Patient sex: M
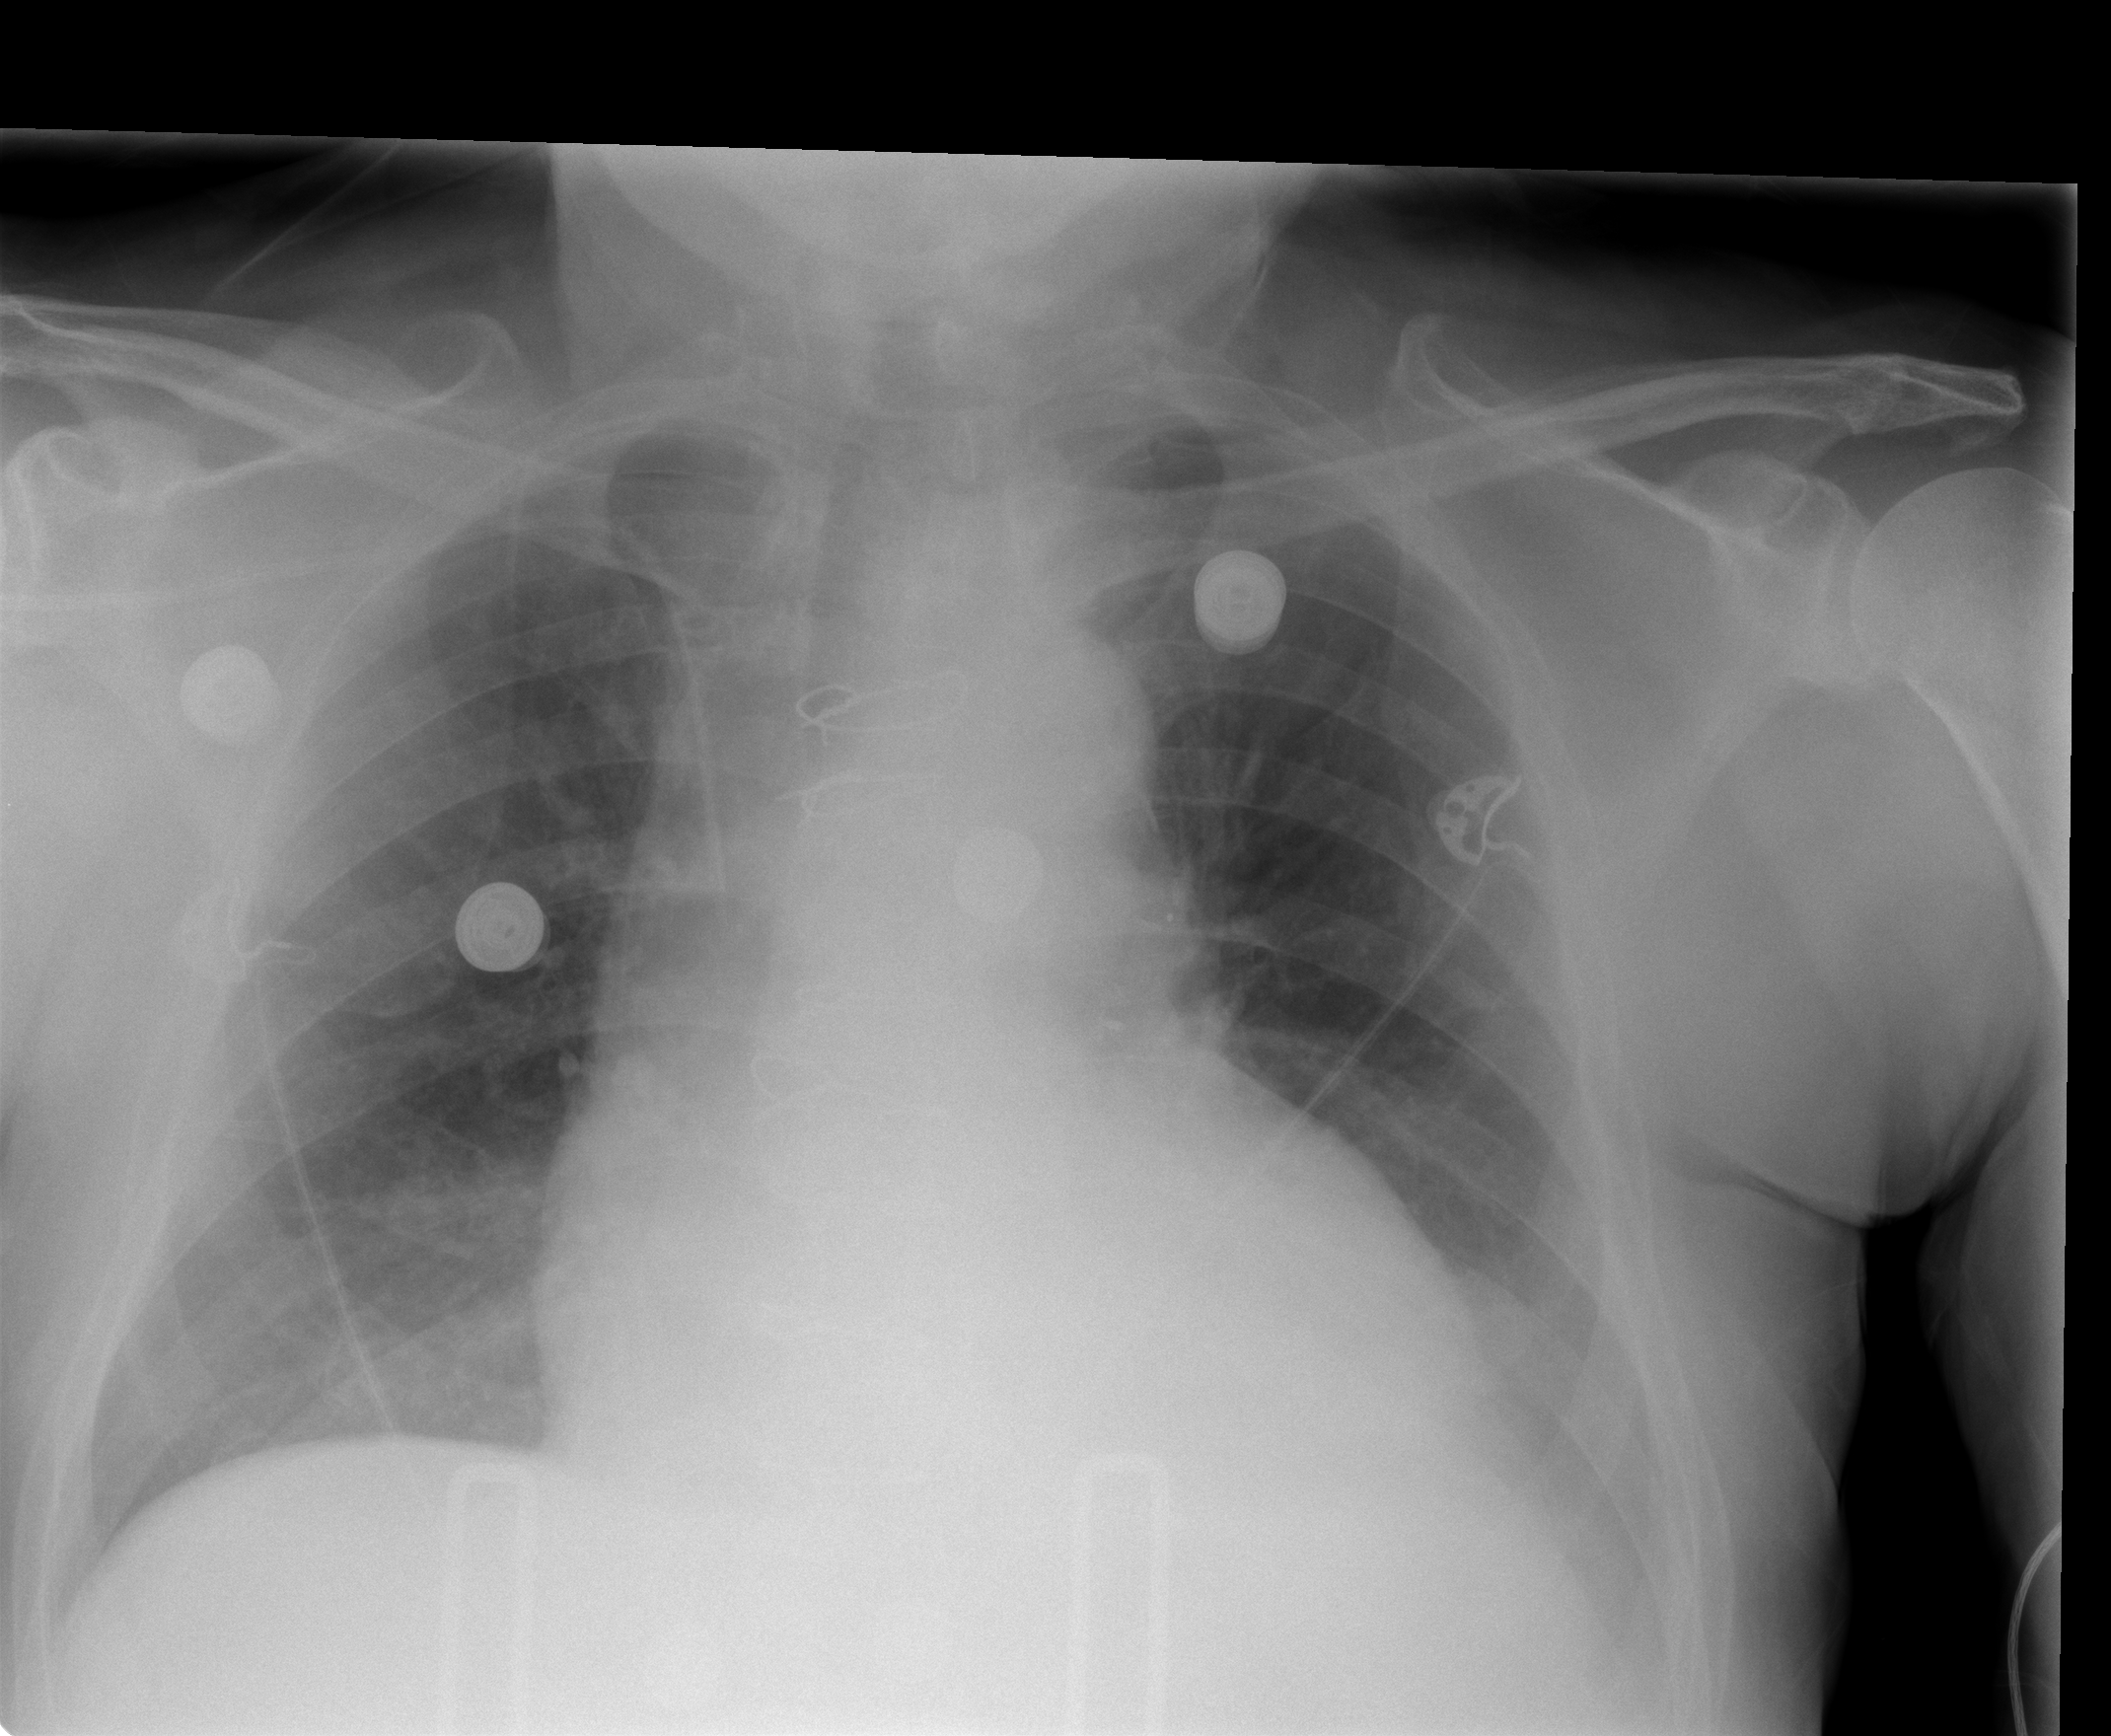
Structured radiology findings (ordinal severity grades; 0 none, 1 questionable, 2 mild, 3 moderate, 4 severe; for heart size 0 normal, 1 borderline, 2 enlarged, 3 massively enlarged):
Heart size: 2
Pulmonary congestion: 1
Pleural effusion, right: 0
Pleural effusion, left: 2
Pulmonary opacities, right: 0
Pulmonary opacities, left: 0
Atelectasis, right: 0
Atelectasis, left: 2